Interaction volume radius: 5 \u00c5
Interaction volume height: 10 \u00c5
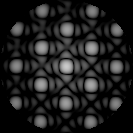
Disorder parameter: 0.03564